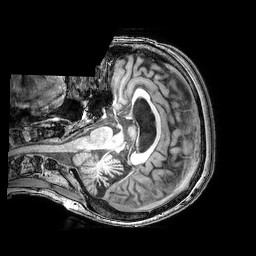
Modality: T1w
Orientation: axial
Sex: female
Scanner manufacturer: philips
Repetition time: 0.008168 s
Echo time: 0.00374 s